Question:
I wish to change two things.
First is moving the $100,000 right.
Second is making the plot more like scatterd not just for $1~24,999 but all.
This is the code for above plot.
'''
ggplot(aes(x = IncomeRange, y = AmountDelinquent), data = df_copy) +
geom_point(alpha = 0.1)
'''
<URL>
Please check above pic. Seems like there's a problem with arguments. But by 'table', it says there exist "$100,000+", "Not employed", "Not displayed" . and it is true. I think this is the reason your code doesn't work on my R.
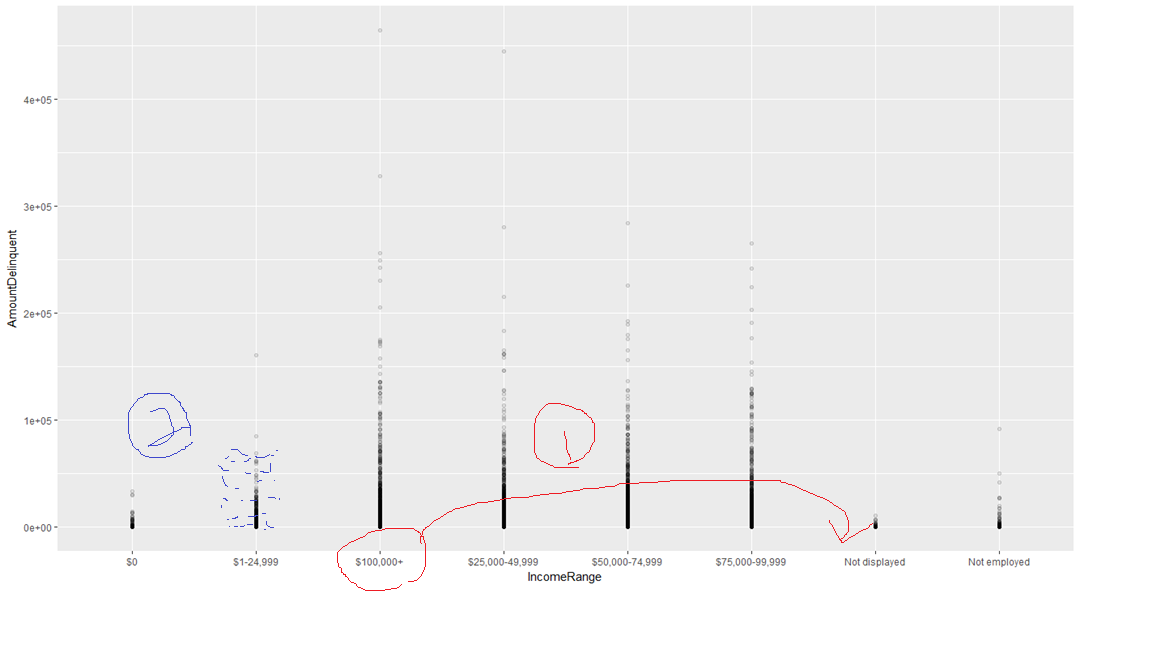
Answer: Your first issue is that 'IncomeRange' is a factor and you need to reorder the levels. You can try something like this before plotting:
'''
df_copy$IncomeRange <- factor(df_copy$IncomeRange,
levels = c("$0", "$1-24,999", "$25,000-49,999",
"$50,000-74,999", "$75,000-99,999", "$100,000+",
"Not displayed", "Not employed"))
'''
Your second issue: use 'geom_jitter' instead of 'geom_point'.
If you use 'tidyverse', you can alter the data non-destructively using 'mutate' and pipe the result to 'ggplot':
'''
library(tidyverse)
df_copy %>%
mutate(IncomeRange = factor(IncomeRange,
levels = c("$0", "$1-24,999", "$25,000-49,999",
"$50,000-74,999", "$75,000-99,999", "$100,000+",
"Not displayed", "Not employed"))) %>%
ggplot(aes(IncomeRange, AmountDelinquent) +
geom_jitter()
'''